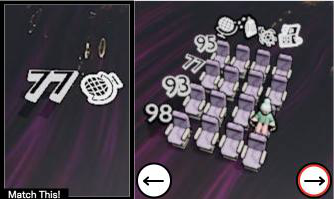
Task: seats
Answer: no